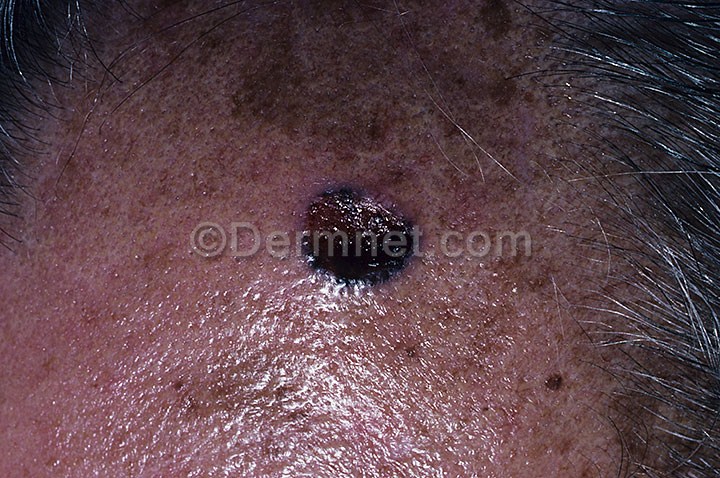
Disease: Actinic Keratosis Basal Cell Carcinoma and other Malignant Lesions